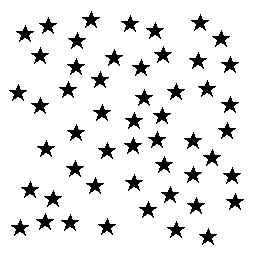
Squares: 0
Triangles: 0
Stars: 52
Total shapes: 52